Field crop: maize
Growth stage: 2
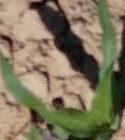
Species: maize